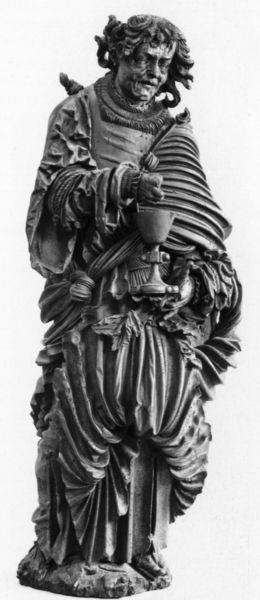
Titel: Johannes der Evangelist
Künstler: Meister H. L.
Standort: Nürnberg.
Institution: Germanisches Nationalmuseum
Schlagwörter: fuß, hand, kopf, körper, mann, umhang, weiß, frisur, grau, haar, holz, kleid, mund, nase, schwarz, bart, jung, arm, augen, falten, gesicht, johannes, stehen, stein, herr, hände, figur, gewand, haare, kelch, mantel, stehend, lippen, locken, engel, skulptur, statue, ton, relief, man, church, folds, hands, ornate, people, priest, religious, robes, black, collar, face, gray, hair, robe, bildhauerei, bronze, faltenwurf, plastik, plinthe, steinmetz, allein, junge, foto, fotografie, photographie, becher, eisen, schwarzweiß, rüstung, schnitzerei, photo, knauf, armreif, wood, flower, expressiv, angel, stone, head, heiliger, eyes, male, abendmahl, pokal, jünger, texture, fabric, mouth, nodus, saint, aufnahme, model, sculpture, fot, römisch, person, krüppel, human, beggar, cloak, clothes, holzskulptur, monk, medieval, religion, gebrochen, lines, ceramic, cloth, cup, figure, brass, detailreich, gewnad, faltenwurd, ungefasst, carving, rich, standing, drink, heavy, bronz, holy, chalice, offering, pastor, contemplative, goblet, stands, mmantel, sick, pleats, ceramics, e, s, aufwendiges gewand, dewand, d, metz, curly, clay, g, w, r, thick, carve, f, a, q, o, rugged, alms, leper, z, preist, p, meister, qweq